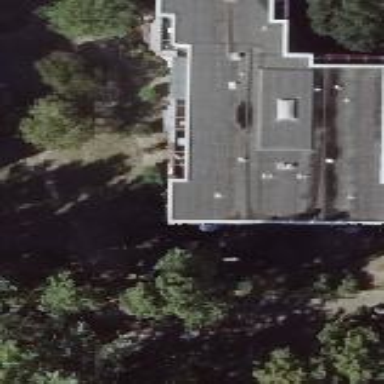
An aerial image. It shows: Flat-roofed apartment building.